Question: What is the value of this measurement?
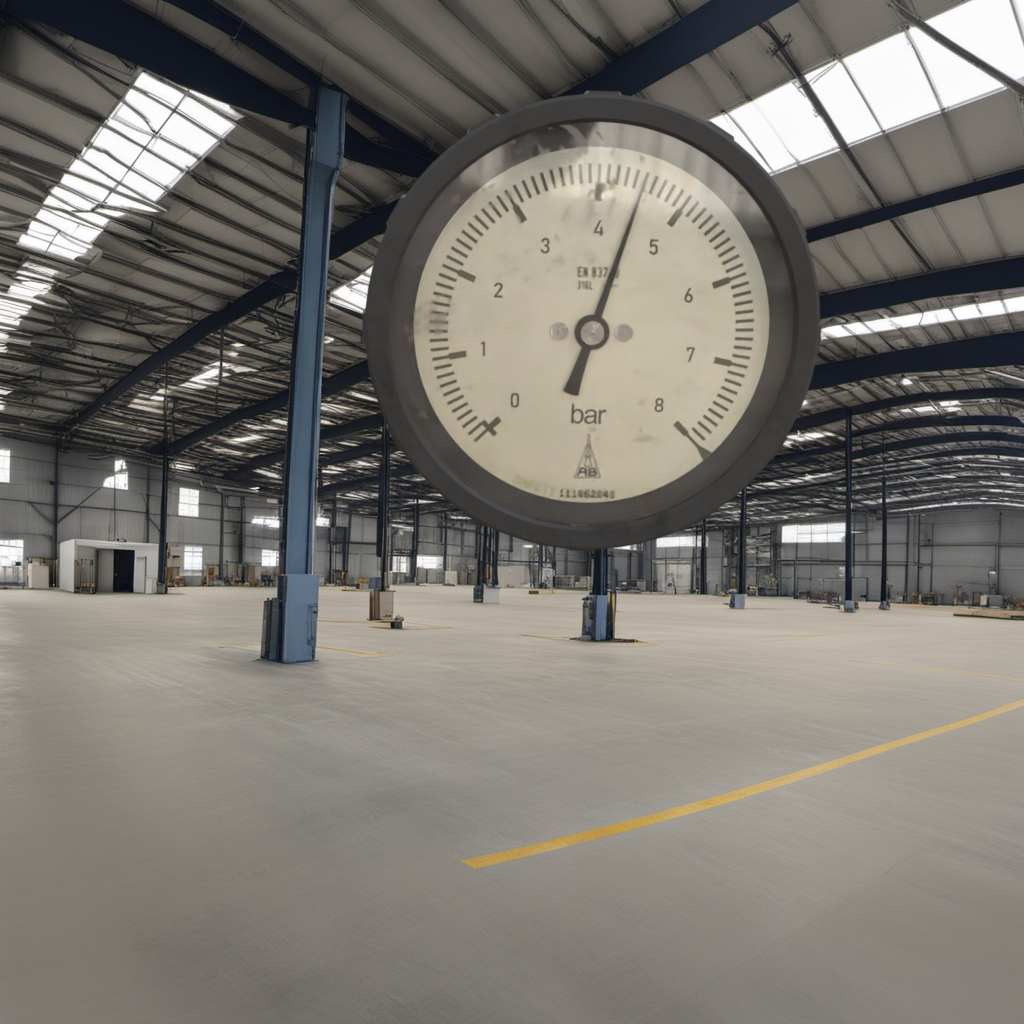
Answer: The result is 4.5
Question: What is the range of the measurement shown in the image?
Answer: The range is from 0 to 8
Question: What is the minimum and maximum value range of this measurement?
Answer: The minimum value is 0 and the maximum value is 8